Aerial crown-view tile of a tropical tree (Barro Colorado Island, Panama), acquired 20241112:
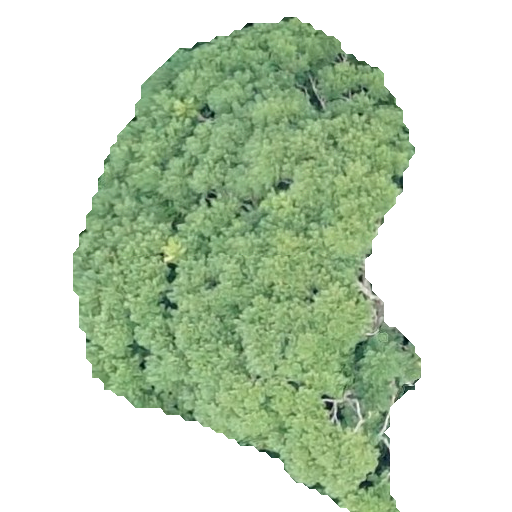
Species: Jacaranda copaia
GBIF accepted scientific name: Jacaranda copaia
Crown area: 184.362 m²